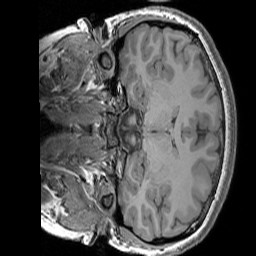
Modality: T1w
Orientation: coronal
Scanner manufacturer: siemens
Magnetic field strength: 3 T
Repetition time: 1.83 s
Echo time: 0.00303 s